Question: I'm importing relationship data into my DB. Nodes have already been Imported before.
'''
LOAD CSV WITH HEADERS FROM " file:///Projekt_Strat_Massnahme.csv" AS line
MERGE (a:Projekt {UID: toInteger(line.Projekt_UID)})
MERGE (b:Strategische_Massnahme {UID:
toInteger(line.Strategische_Massnahme_UID)})
CREATE (a)-[:BETRIFFT]->(b)
'''
Afterwards, a additional relationship type between (:Strategische_Massnahme) and (:Strategische_Massname) is created what makes no sense to me.

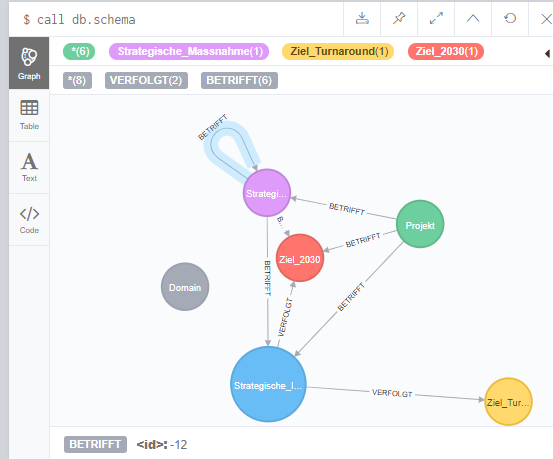
Answer: 'db.schema' can report relationships that do not actually exist. This is actually an open neo4j issue (see <URL> that has existed for a long time, but not yet fixed.
You should use <URL> instead, since that does not have this bug.